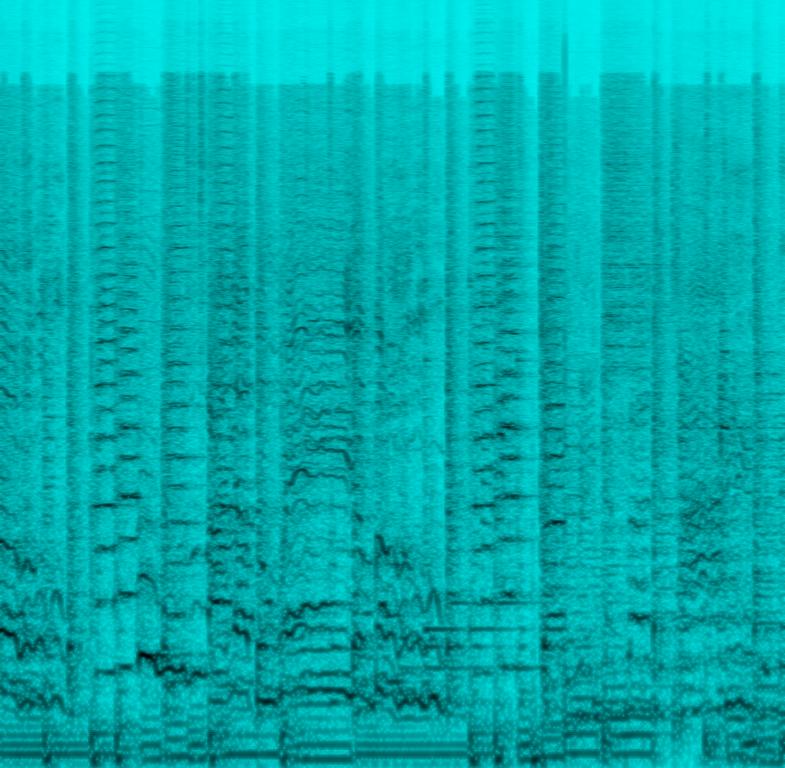
A male singer sings this cool melody with female and male backup singers in vocal harmony. The song is medium tempo with a groovy bass line, percussive drum rhythm, keyboard harmony and guitar rhythm. The song is exciting and groovy. The song is a R&B cover of a famous pop song. The song has poor audio quality.